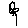
Label: flower